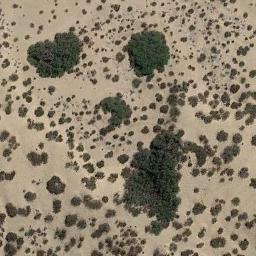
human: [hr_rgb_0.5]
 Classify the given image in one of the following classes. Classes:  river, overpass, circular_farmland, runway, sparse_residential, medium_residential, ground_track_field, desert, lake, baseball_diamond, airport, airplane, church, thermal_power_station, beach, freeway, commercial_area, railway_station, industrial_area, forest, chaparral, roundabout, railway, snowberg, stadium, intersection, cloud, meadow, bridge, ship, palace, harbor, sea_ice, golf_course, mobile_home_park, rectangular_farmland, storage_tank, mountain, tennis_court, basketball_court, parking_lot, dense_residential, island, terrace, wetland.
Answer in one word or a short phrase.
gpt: chaparral